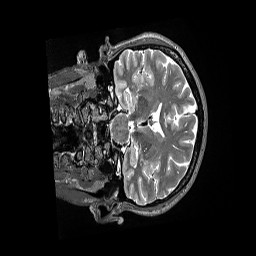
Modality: T2w
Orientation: coronal
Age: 53
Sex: female
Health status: ill
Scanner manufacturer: siemens
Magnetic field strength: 3 T
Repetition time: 3.2 s
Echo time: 0.564 s